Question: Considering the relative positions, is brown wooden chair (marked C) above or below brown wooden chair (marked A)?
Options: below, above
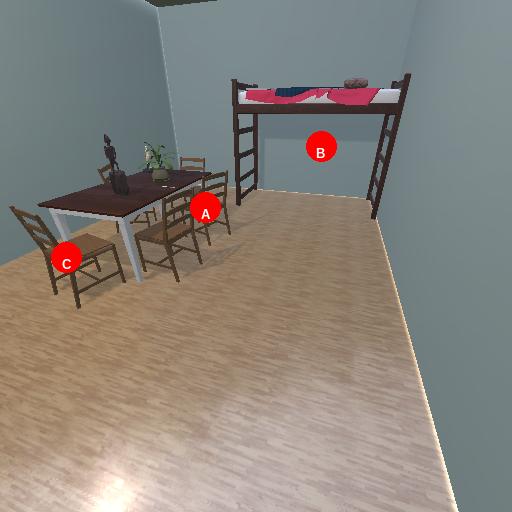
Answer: below